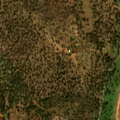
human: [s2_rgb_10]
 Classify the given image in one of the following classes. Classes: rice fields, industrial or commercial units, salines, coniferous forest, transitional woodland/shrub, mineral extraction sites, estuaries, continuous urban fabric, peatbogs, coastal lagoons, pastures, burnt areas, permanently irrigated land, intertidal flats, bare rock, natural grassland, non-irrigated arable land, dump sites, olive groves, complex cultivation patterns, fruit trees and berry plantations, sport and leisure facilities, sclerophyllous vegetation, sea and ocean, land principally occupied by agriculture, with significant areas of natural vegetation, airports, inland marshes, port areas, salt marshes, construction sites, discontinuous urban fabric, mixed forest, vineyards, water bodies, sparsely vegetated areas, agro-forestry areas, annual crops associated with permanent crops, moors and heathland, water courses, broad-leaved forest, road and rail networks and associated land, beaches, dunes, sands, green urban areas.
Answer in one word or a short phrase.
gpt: non-irrigated arable land, agro-forestry areas